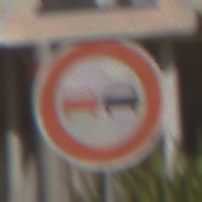
Verkehrszeichen: Ueberholverbot
Zusatzzeichen oben: SteinschlagLinks
Umgebung: Outdoor, Special
Tageszeit: MorningAfternoon
Wetter: PartlyCloudy
Licht: Natural
Jahreszeit: NotSpecified
Kontrast: HighContrast